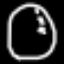
Label: clock